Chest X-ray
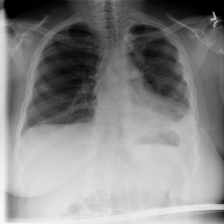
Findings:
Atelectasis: negative
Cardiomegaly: negative
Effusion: negative
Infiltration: negative
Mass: negative
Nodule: negative
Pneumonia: negative
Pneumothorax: negative
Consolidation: negative
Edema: negative
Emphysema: negative
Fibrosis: positive
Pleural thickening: negative
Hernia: negative